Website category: university
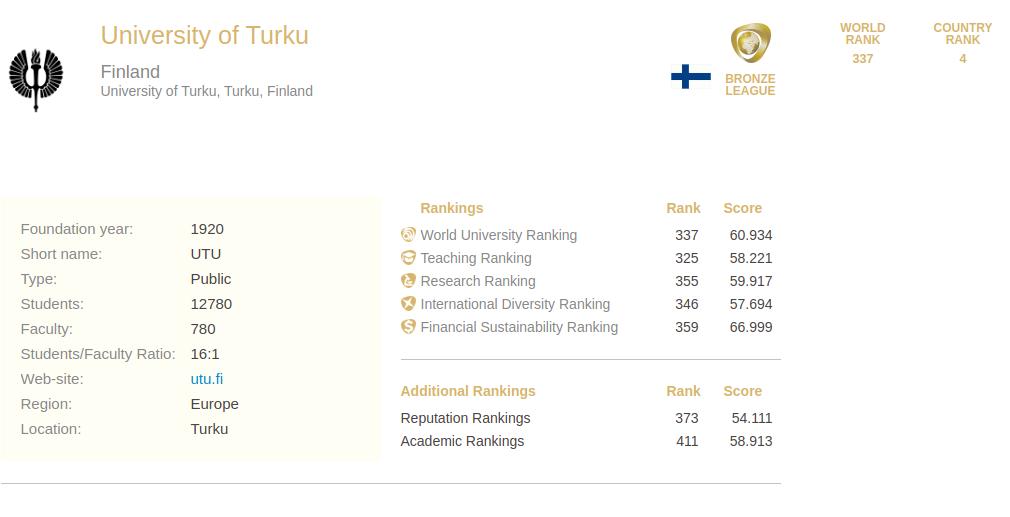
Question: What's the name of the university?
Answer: University of Turku

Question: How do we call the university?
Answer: University of Turku

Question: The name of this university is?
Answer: University of Turku

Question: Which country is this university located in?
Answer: Finland

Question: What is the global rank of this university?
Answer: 337

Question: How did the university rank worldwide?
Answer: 337

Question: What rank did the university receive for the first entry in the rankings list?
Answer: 337

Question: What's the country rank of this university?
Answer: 4

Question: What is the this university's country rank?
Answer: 4

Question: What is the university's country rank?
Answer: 4

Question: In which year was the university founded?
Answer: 1920

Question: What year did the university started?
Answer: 1920

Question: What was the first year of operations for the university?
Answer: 1920

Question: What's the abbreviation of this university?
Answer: UTU

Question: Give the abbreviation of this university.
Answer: UTU

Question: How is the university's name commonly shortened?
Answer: UTU

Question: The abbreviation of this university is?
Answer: UTU

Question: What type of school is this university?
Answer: Public

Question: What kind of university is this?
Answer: Public

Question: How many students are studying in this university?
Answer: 12780

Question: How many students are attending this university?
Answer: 12780

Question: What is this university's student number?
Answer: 12780

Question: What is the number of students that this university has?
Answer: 12780

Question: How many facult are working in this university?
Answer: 780

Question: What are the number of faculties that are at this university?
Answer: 780

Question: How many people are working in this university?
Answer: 780

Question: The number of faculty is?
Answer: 780

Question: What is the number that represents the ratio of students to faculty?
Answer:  16 : 1

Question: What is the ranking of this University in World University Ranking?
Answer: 337

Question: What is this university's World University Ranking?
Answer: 337

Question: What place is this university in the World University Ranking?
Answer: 337

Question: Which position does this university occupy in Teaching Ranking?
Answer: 325

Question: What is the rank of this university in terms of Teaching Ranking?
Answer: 325

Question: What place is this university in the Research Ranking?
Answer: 355

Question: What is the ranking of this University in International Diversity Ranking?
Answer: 346

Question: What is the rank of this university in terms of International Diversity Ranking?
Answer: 346

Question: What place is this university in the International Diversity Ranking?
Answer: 346

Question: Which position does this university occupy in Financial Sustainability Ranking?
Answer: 359

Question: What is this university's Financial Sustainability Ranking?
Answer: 359

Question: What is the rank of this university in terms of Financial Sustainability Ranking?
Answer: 359

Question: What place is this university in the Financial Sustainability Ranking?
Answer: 359

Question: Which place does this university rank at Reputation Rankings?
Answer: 373

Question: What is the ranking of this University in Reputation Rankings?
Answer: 373

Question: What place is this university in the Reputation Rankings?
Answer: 373

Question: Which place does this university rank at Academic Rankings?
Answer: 411

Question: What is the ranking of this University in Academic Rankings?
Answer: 411

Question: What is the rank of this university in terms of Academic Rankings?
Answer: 411

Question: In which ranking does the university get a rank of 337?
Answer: World University Ranking

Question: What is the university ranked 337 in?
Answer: World University Ranking

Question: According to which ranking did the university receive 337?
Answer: World University Ranking

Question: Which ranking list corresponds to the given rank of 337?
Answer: World University Ranking

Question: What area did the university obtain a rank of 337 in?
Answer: World University Ranking

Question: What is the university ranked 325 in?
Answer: Teaching Ranking

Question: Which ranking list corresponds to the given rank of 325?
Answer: Teaching Ranking

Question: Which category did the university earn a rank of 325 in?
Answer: Teaching Ranking

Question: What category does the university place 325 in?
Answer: Teaching Ranking

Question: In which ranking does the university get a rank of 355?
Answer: Research Ranking

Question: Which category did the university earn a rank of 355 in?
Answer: Research Ranking

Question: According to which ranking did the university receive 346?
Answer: International Diversity Ranking

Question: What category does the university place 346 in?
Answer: International Diversity Ranking

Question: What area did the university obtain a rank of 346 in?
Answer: International Diversity Ranking

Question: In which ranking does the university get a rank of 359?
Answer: Financial Sustainability Ranking

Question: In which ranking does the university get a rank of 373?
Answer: Reputation Rankings

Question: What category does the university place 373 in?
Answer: Reputation Rankings